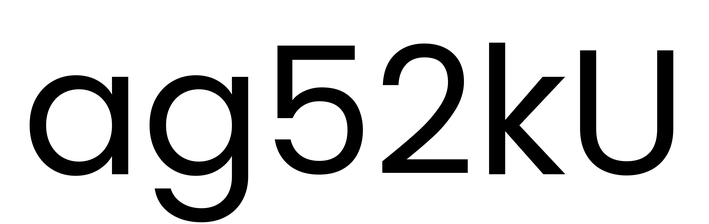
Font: Poppins-Regular